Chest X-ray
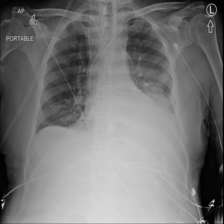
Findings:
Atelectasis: positive
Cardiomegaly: negative
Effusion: positive
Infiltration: positive
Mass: negative
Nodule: negative
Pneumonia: negative
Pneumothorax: negative
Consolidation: negative
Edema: negative
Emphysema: negative
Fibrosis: negative
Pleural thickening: negative
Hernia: negative